Question: Count the number of objects in the diagram.
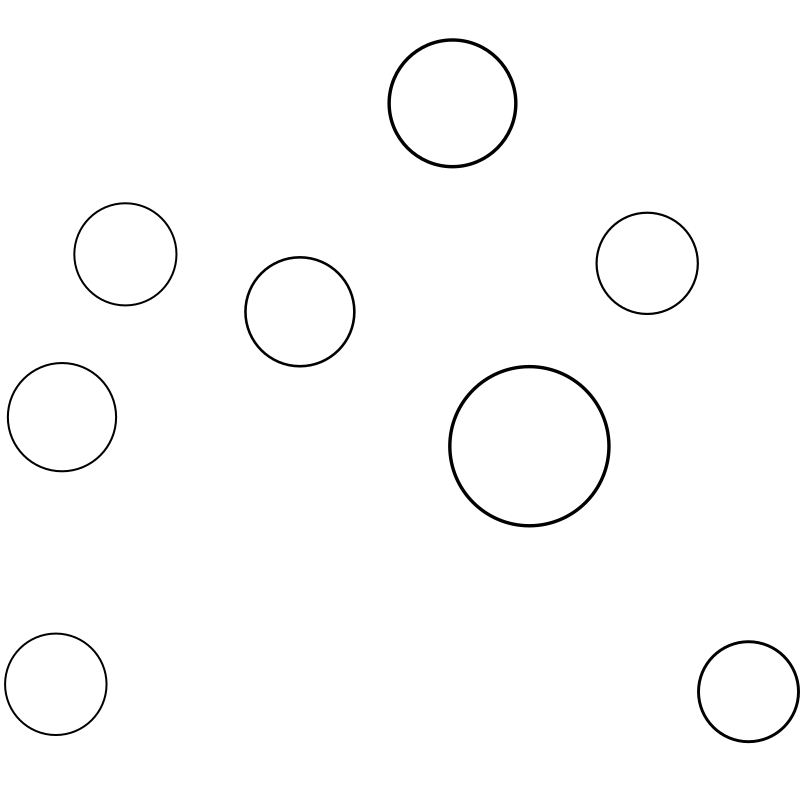
Answer: 8